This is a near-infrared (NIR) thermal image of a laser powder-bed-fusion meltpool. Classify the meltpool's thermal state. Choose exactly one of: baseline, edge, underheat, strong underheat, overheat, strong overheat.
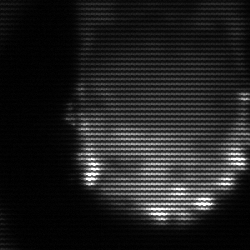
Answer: baseline